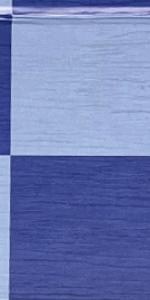
Label: Empty